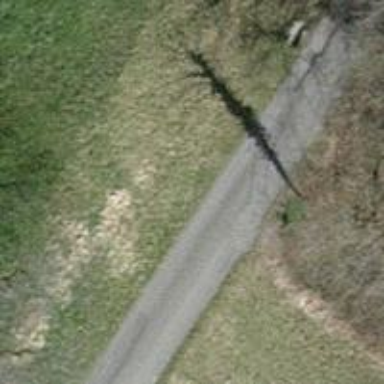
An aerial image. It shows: Asphalt track with grade1 quality. It is designed for agricultural vehicles.